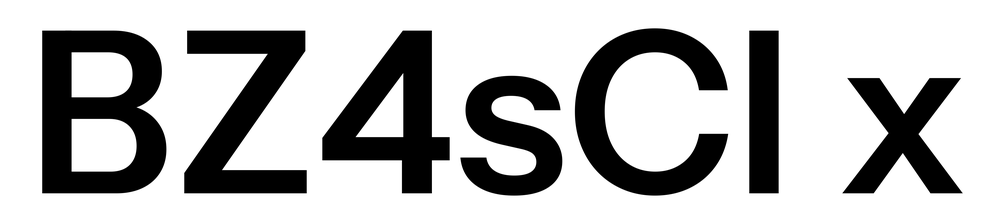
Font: InstrumentSans_SemiBold